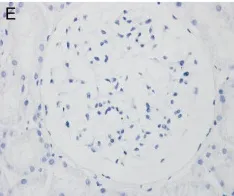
Biopsy findings. Immunohistochemical staining for THSD7A (x400).
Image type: pathology (immunostaining)